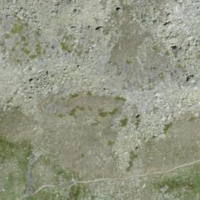
EUNIS habitat code: 48
Species observed at this site:
Jacobaea incana